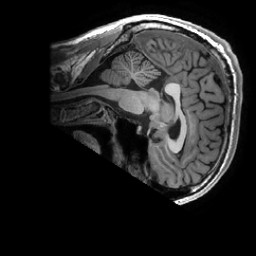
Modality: T1w
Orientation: sagittal
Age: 26
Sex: male
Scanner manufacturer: ge
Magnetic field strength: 3 T
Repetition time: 0.0073 s
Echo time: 0.003 s